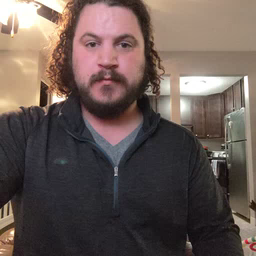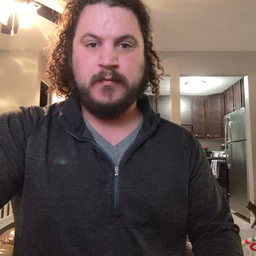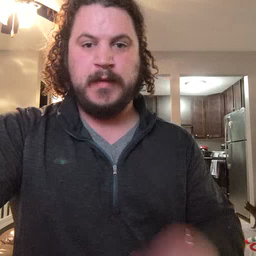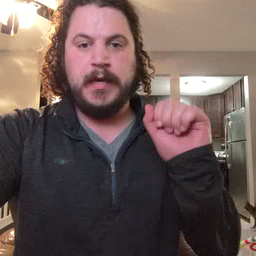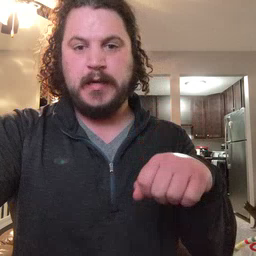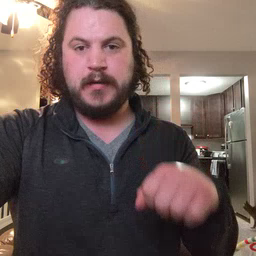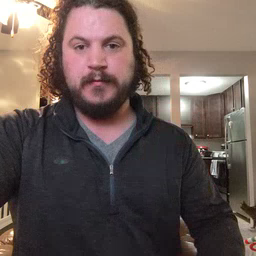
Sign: can